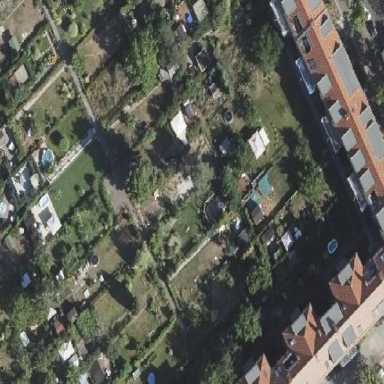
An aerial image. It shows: Allotments area.